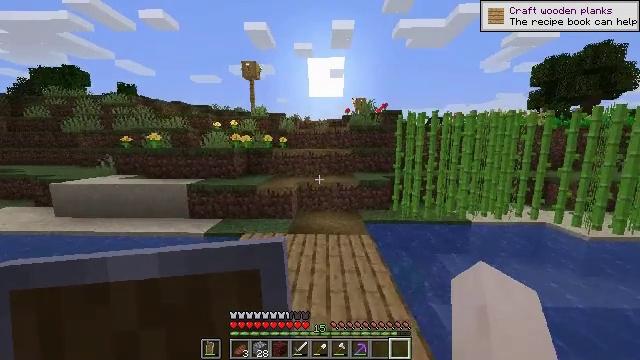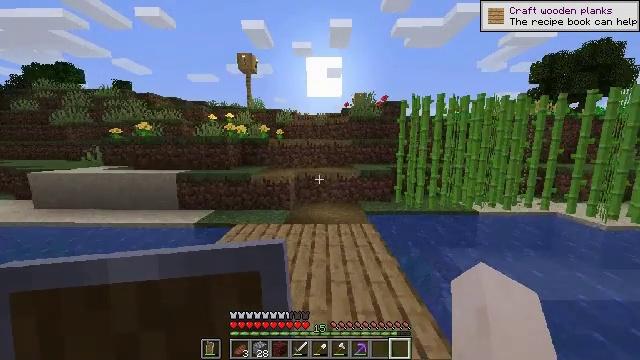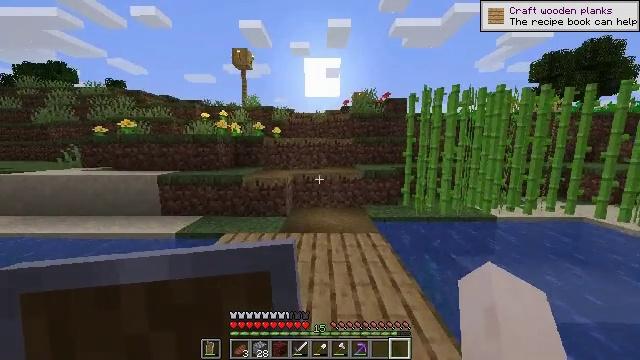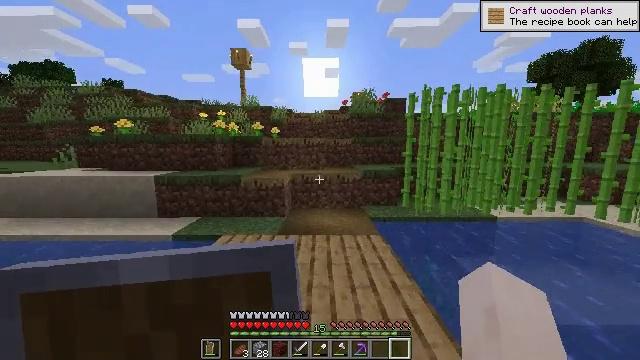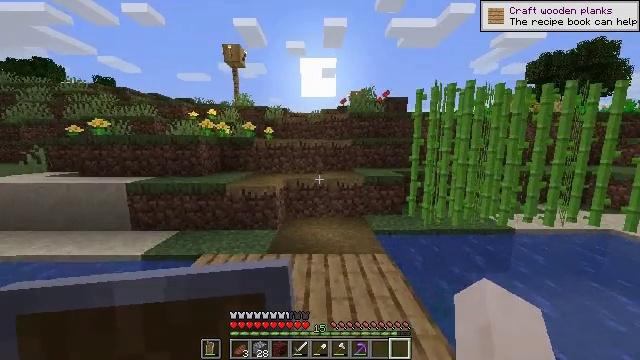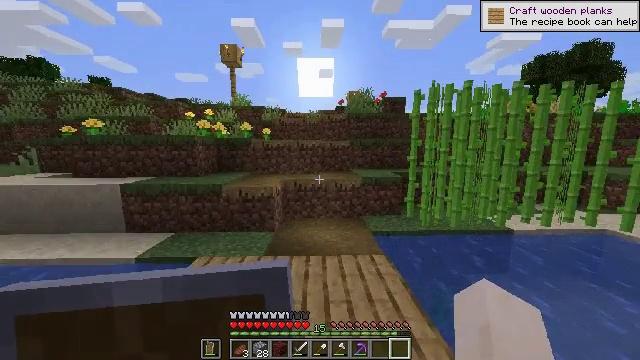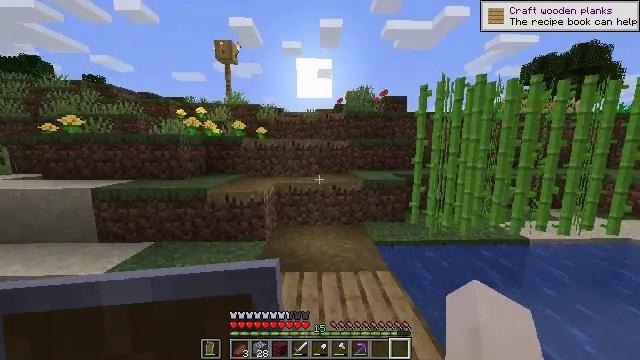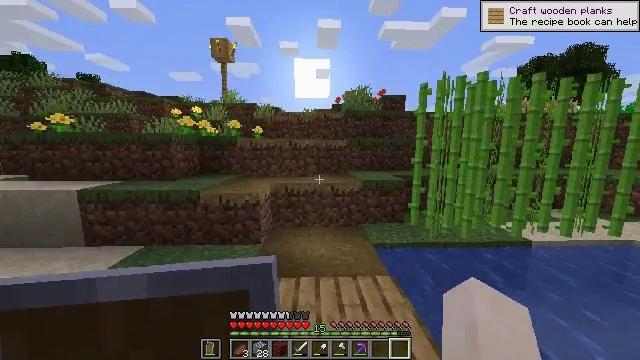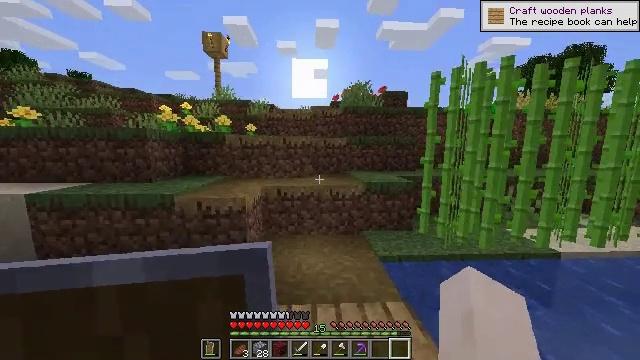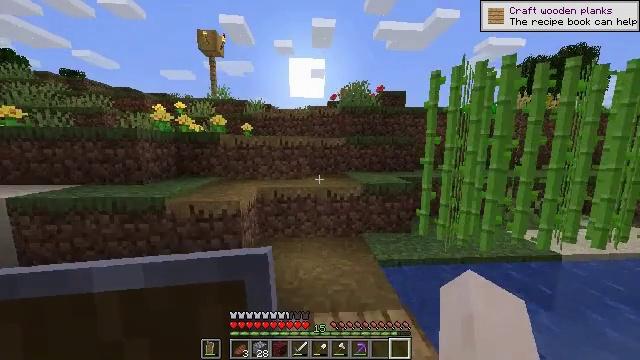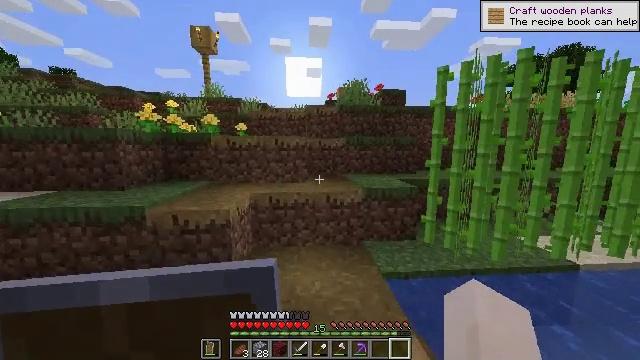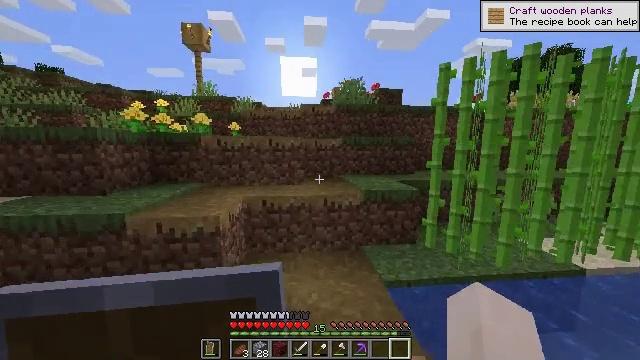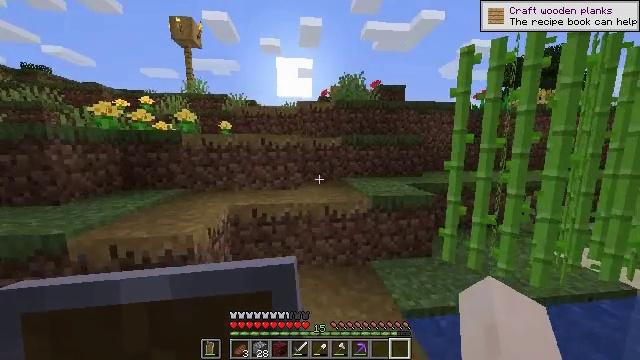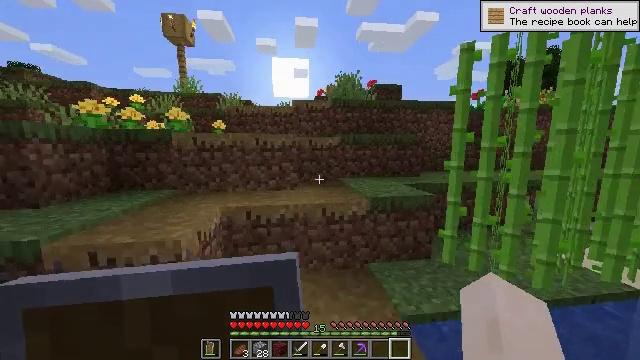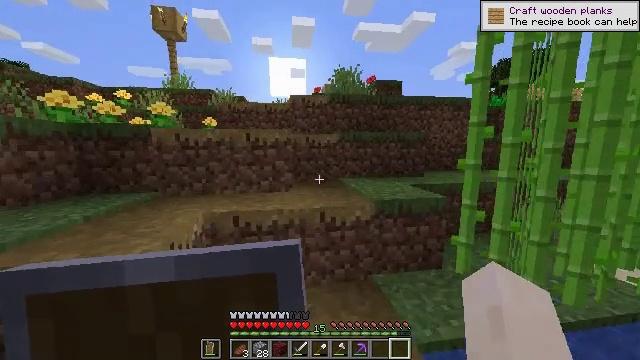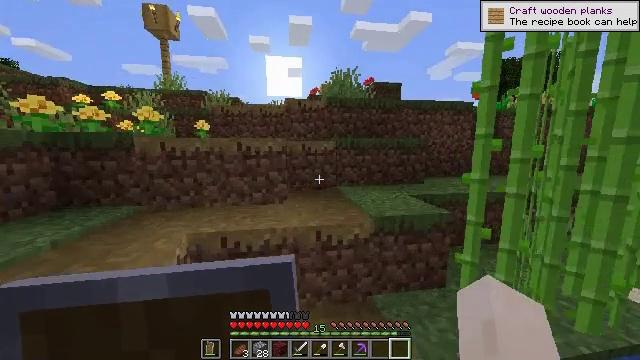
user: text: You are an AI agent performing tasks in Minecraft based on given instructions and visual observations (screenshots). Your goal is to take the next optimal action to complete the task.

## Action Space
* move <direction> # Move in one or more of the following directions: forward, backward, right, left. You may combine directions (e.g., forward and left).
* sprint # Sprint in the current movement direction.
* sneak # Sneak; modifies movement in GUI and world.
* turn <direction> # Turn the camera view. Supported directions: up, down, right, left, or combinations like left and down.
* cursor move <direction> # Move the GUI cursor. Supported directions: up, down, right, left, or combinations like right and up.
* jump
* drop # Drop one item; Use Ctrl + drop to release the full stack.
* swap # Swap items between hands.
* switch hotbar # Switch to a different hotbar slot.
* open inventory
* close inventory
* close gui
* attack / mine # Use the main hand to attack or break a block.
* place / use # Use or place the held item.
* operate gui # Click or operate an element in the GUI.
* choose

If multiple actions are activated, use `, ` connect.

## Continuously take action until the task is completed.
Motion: motion action
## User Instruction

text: Collect wheat crops.
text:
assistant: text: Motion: move forward
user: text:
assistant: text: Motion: move forward
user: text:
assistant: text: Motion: move forward
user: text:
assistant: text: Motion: move forward
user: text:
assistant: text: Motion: move forward
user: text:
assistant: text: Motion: move forward
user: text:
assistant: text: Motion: move forward
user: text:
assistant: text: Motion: move forward
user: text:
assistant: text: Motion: move forward
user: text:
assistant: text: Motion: move forward
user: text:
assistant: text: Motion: move forward, turn right
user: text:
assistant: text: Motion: move forward
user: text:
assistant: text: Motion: move forward, turn right
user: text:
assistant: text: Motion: move forward
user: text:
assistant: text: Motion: move forward, jump
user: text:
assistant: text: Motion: move forward, turn right, jump
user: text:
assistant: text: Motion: move forward, turn right, jump
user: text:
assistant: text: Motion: move forward, turn right, jump
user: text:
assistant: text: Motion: move forward, turn right, jump
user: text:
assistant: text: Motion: move forward, turn right, jump
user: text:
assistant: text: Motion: move forward, turn right, jump
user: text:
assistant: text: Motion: move forward, turn right
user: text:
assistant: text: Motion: move forward, turn right
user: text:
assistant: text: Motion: move forward, turn right
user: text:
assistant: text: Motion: move forward, turn right, jump
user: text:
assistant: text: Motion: move forward, jump
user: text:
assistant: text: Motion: move forward, jump
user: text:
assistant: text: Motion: move forward, jump
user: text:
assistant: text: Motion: move forward
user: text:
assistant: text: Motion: move forward